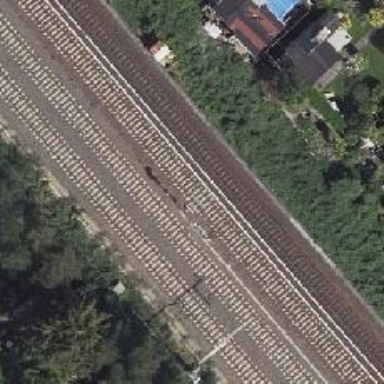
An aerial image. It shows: Railway signal.